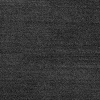
Atmospheric dust classification: dusty